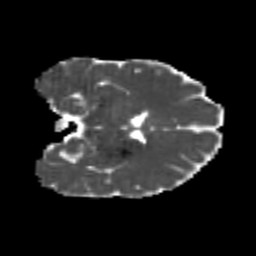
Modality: MD
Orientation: coronal
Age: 21
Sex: female
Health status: healthy
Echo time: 0.074 s